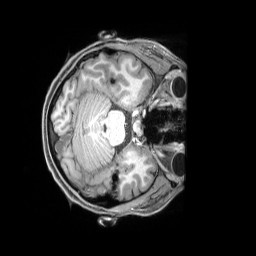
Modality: T1w
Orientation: axial
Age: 20
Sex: female
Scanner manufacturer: siemens
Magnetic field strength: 3 T
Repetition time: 2.3 s
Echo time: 0.00298 s